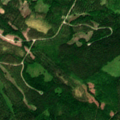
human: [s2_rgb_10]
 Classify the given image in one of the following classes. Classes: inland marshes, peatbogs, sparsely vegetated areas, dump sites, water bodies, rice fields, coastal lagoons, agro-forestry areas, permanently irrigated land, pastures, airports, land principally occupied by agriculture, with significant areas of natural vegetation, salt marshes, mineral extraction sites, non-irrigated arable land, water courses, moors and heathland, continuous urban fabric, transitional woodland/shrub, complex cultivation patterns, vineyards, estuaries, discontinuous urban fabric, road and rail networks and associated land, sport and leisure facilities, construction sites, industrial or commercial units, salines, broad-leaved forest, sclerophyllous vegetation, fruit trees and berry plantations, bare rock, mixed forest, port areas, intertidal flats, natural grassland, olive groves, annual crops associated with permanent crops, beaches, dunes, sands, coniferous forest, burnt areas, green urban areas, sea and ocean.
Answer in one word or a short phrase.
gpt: coniferous forest, mixed forest